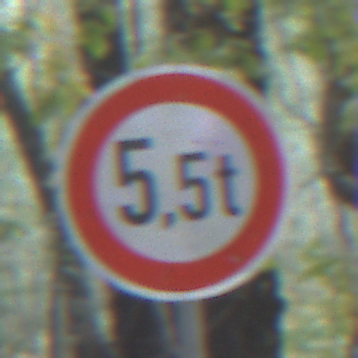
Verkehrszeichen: TatsaechlicheMasse
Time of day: SunriseSunset
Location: Outdoor (Nature)
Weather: NotSpecified
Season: Autumn
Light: Natural